【题型】解答题　【知识点】立体几何　【难度】medium
如图，四边形 \(ABCD\) 为长方形，\(PA \perp\) 平面 \(ABCD\)，\(AB = AP = 2\)，\(AD = 3\)。

\noindent
(1) 若 \(E\)、\(F\) 分别是 \(PB\)、\(CD\) 的中点，求证：\(EF \parallel\) 平面 \(PAD\)；\\
(2) 边 \(BC\) 上是否存在点 \(G\)，使得直线 \(PG\) 与平面 \(PAD\) 所成的角的大小为 \(30^\circ\)？若存在，求 \(BG\) 长；若不存在，说明理由。
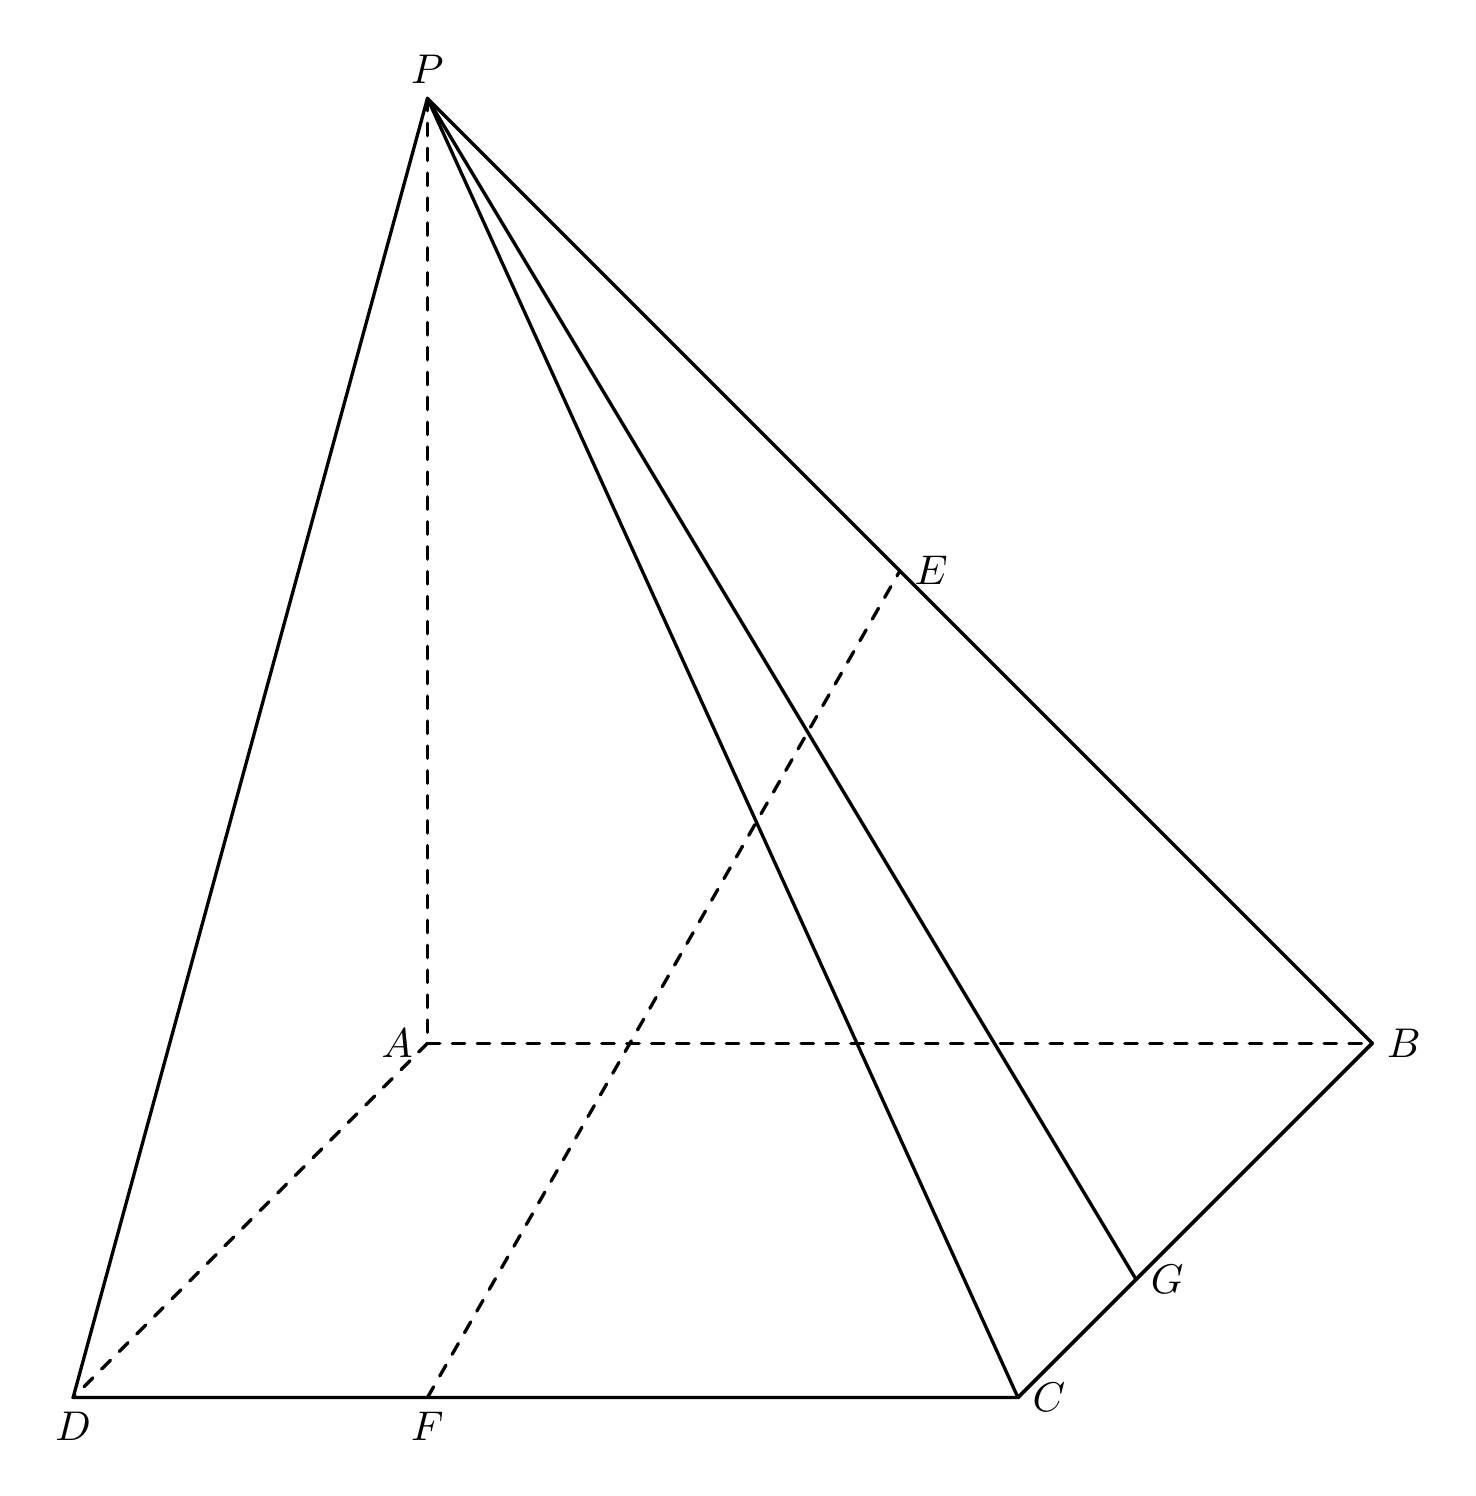
【解答】
\textbf{【详解】}

\vspace{0.3cm}
\noindent
(1)

\vspace{0.3cm}
\noindent
\textbf{法一：} 取 \(AP\) 中点 \(M\)，连接 \(EM\)、\(DM\)，\\
\(\because ME \parallel AB\)，\(DF \parallel AB\)，\\
\(\therefore ME \parallel DF\)，\\
\(\because ME = \frac{1}{2}AB\)，\(DF = \frac{1}{2}AB\)，\\
\(\therefore ME = DF\)，\\
\(\therefore\) 四边形 \(DFEM\) 为平行四边形，\\
\(\therefore EF \parallel DM\)，\\
\(\because DM \subset\) 平面 \(PDA\)，\(EF\) 在平面 \(PDA\) 外，\\
\(\therefore EF \parallel\) 平面 \(PDA\)。

\vspace{0.3cm}
\noindent
\textbf{法二：} 如图建立空间直角坐标系，

\noindent
则 \(D(3,0,0)\)，\(B(0,2,0)\)，\(P(0,0,2)\)，\\
\(F(3,1,0)\)，\(E(0,1,1)\)，\(C(3,2,0)\)，\\
\(\therefore \overrightarrow{EF} = (3,0,-1)\)，\\
易知平面 \(PAD\) 的一个法向量 \(\vec{n} = (0,1,0)\)，\\
\(\because \overrightarrow{EF} \cdot \vec{n} = 0\)，\\
且 \(EF\) 在平面 \(PDA\) 外，\\
\(\therefore EF \parallel\) 平面 \(PDA\)。

\vspace{0.3cm}
\noindent
(2)

\noindent
\textbf{法一：} 作 \(GH \perp AD\)，垂足为 \(H\)，连接 \(PH\)，\\
\(\because PA \perp\) 平面 \(ABCD\)，\(GH\) 在平面 \(ABCD\) 内，\\
\(\therefore PA \perp GH\)，又 \(AD, PA\) 为平面 \(PAD\) 内两条相交直线，\\
\(\therefore GH \perp\) 平面 \(PAD\)，\\
\(\therefore\) 直线 \(PG\) 与平面 \(PAD\) 所成的角为 \(\angle GPH = 30^\circ\)，\\
\(\therefore \frac{HG}{PH} = \tan 30^\circ = \frac{1}{\sqrt{3}}\)，\\
\(\therefore PH = 2\sqrt{3}\)，\\
\(\therefore BG = AH = \sqrt{PH^2 - PA^2} = 2\sqrt{2}\)，\\
\(\therefore\) 边 \(BC\) 上存在点 \(G\)，使得直线 \(PG\) 与平面 \(PAD\) 所成的角为 \(30^\circ\)，\(BG = 2\sqrt{2}\)。

\vspace{0.3cm}
\noindent
\textbf{法二：} 设 \(BG = t\) (\(0 \le t \le 3\))，则 \(G(t,2,0)\)，\\
\(\therefore \overrightarrow{PG} = (t,2,-2)\)，\\
易知平面 \(PAD\) 的一个法向量 \(\vec{n} = (0,1,0)\)，\\
设 \(\overrightarrow{PG}\) 与 \(\vec{n}\) 的夹角为 \(\varphi\)，\\
则 \(\sin 30^\circ = |\cos \varphi| = \frac{2}{\sqrt{t^2 + 8}}\)，\\
解得：\(t = 2\sqrt{2}\)，\\
\(\therefore\) 边 \(BC\) 上存在点 \(G\)，使得直线 \(PG\) 与平面 \(PAD\) 所成的角为 \(30^\circ\)，\(BG = 2\sqrt{2}\)。
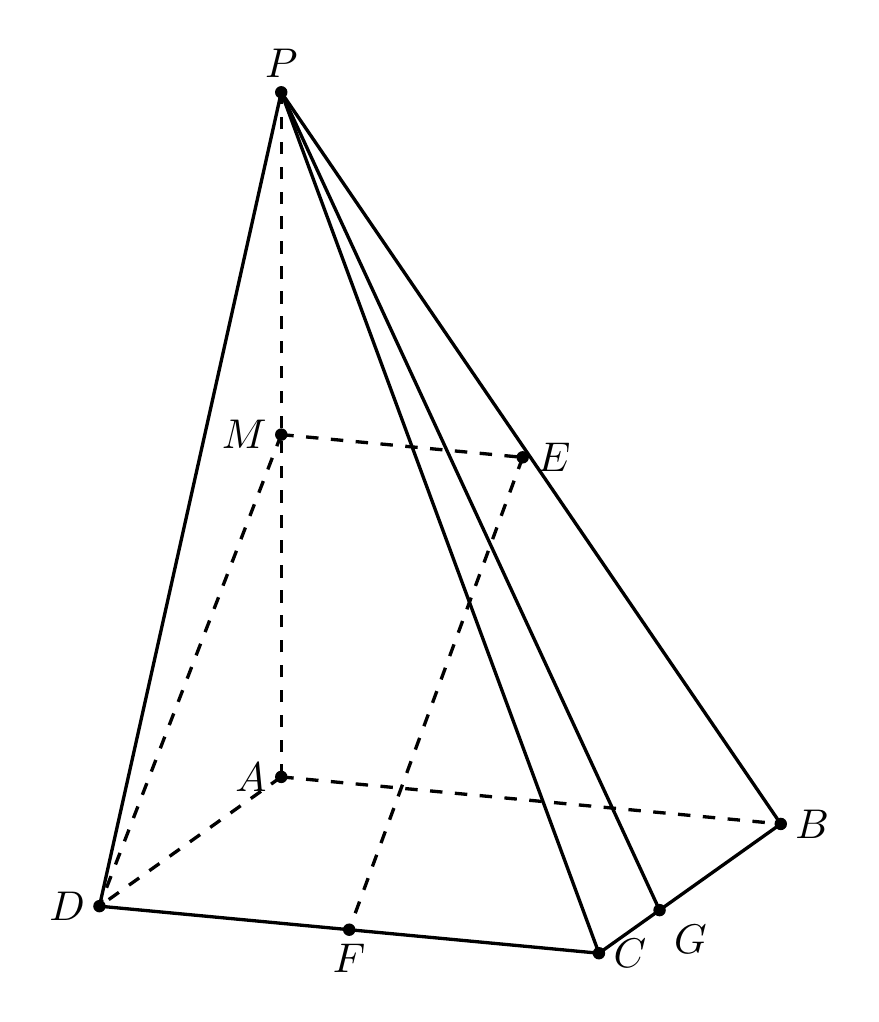
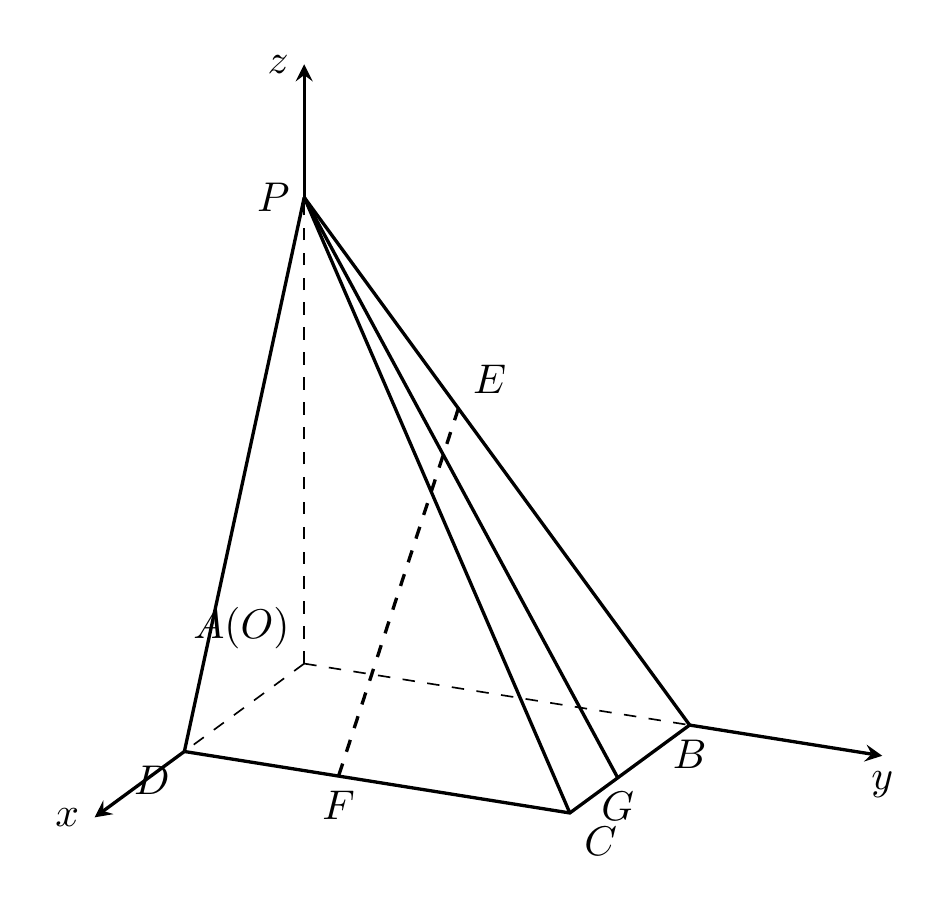
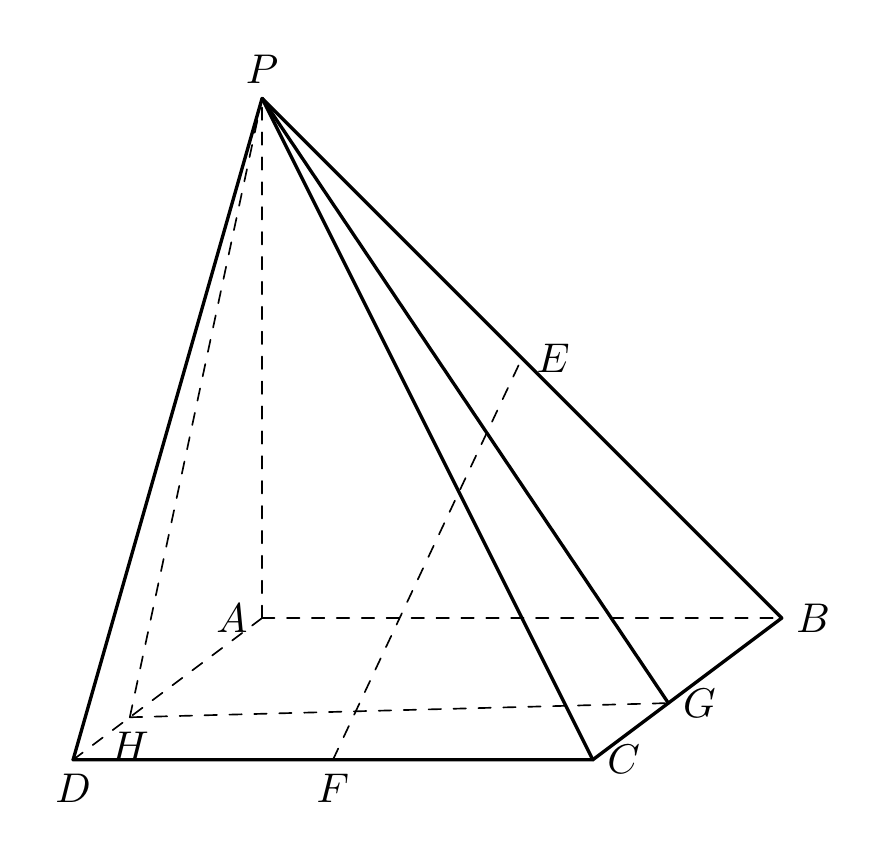